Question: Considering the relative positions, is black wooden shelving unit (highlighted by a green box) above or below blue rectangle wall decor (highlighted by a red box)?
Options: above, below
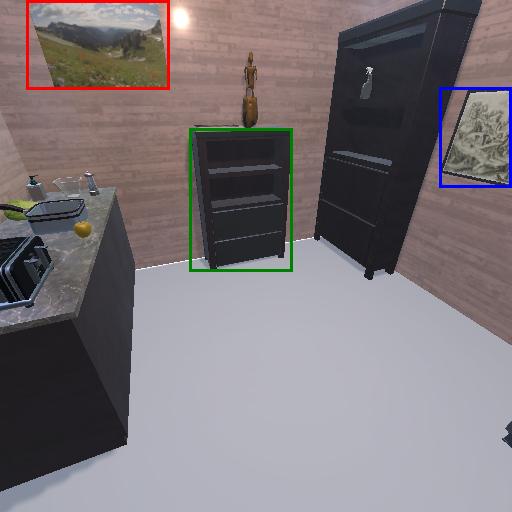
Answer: above